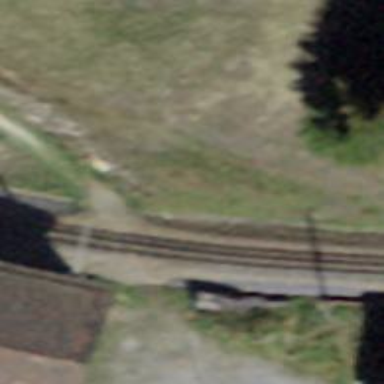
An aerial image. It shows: Railway crossing.